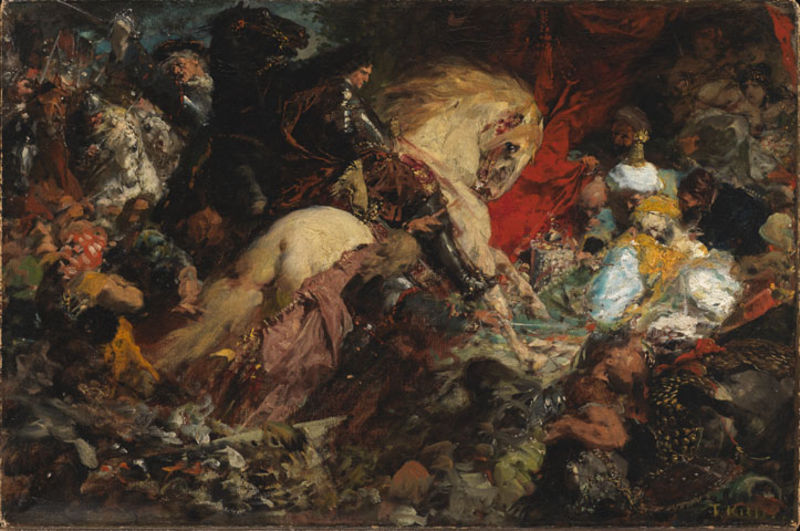
Titel: Ölskizze zum Türkenlouis
Künstler: Ferdinand Keller
Standort: Karlsruhe
Institution: Staatliche Kunsthalle Karlsruhe
Schlagwörter: angriff, baum, blau, dunkel, gemälde, held, himmel, kampf, kopf, kämpfer, mann, meer, nackt, rubens, schatten, umhang, wasser, weiß, wolken, wunde, aquarell, bäume, frauen, gelb, grün, impressionismus, menschen, bewegung, braun, bunt, frau, grau, hell, kleid, kleider, licht, männer, nacht, schmuck, schwarz, türkis, ölbild, rot, tuch, beige, alt, bart, blond, hemd, barock, federn, historie, kleidung, leiche, mensch, mord, tod, tot, signatur, vorhang, öl, gold, haare, kelch, mantel, reich, stoff, stoffe, kind, personen, krone, locken, prinzessin, rosa, seide, pferd, pferde, reiter, chaos, engel, hellblau, mähne, rappe, reiten, schnell, schweif, sprung, steigbügel, zaumzeug, zügel, farbig, orang, düster, fahne, flagge, schwer, farben, farbe, signiert, fluß, gewalt, krieg, querformat, schlacht, sturm, untergang, wild, zerstörung, historienbild, kaiser, könig, papst, soldaten, impressionistisch, kraft, unscharf, leiber, blut, greis, bruan, orient, orientalisch, wurzel, haufen, geld, stürmen, schwert, schwerter, säbel, uniform, waffen, durcheinander, gemetzel, soldat, tote, verletzte, waffe, getümmel, rennen, schrecken, intensiv, napoleon, degen, helm, stiefel, herrscher, ritter, viel, armee, heer, jagd, kämpfen, rüstung, schimmel, hufen, helme, harnisch, leben, diffus, verschwommen, bluten, hirsch, jesus, kranker, gut, dynamisch, ross, pfer, dramatik, krieger, entführung, herzog, prinz, ritterrüstung, königin, opfer, töten, rappen, kreig, verletzung, schlachtross, turban, perser, schatz, zelt, steigen, fraune, unordnung, delacroix, aufgelöst, stifel, gerümpel, gewimmel, blutig, grausam, preschen, türken, wirrwarr, tohuwabohu, totschlag, aufbrausend, furie, aufbäumend, führer, gld, schalcht, ruch, reietr, barick, meuterei, eugen, pferd reiter, ueberfall, soildat, reiter mit pferd, hauden, retier, schattenpferd, turbasn, 'ritter, stark farbig